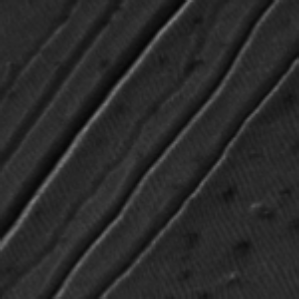
Label: frost